Field crop: tomato
Growth stage: 1
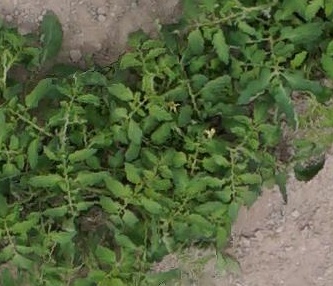
Species: tomato